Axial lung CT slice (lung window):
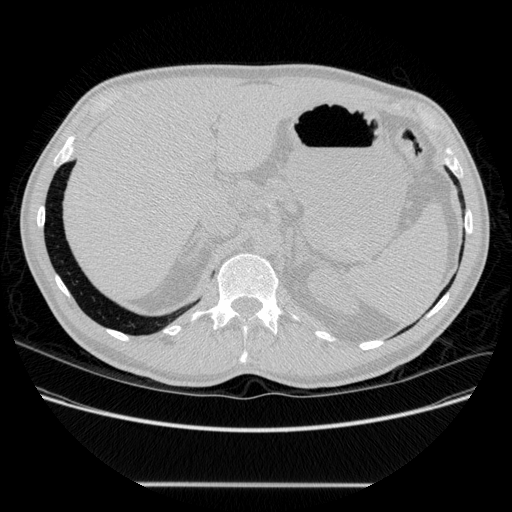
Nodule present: no